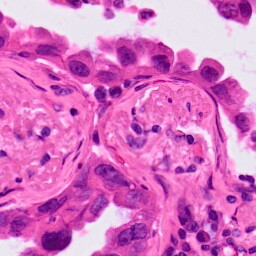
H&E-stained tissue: Lung